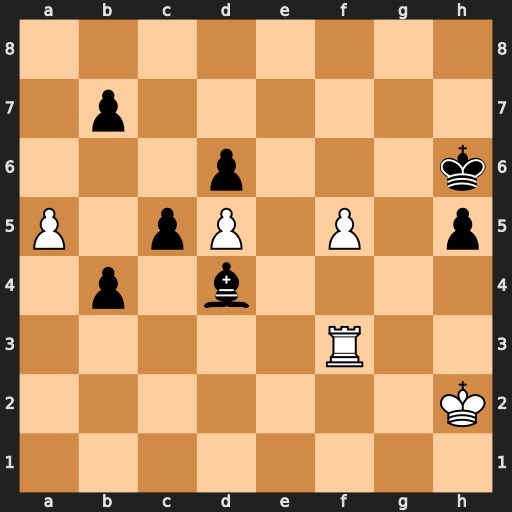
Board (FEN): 8/1p6/3p3k/P1pP1P1p/1p1b4/5R2/7K/8
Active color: w
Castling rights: -
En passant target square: -
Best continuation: f6 c4 f7 Bg7 Rf4 b3 Rxc4